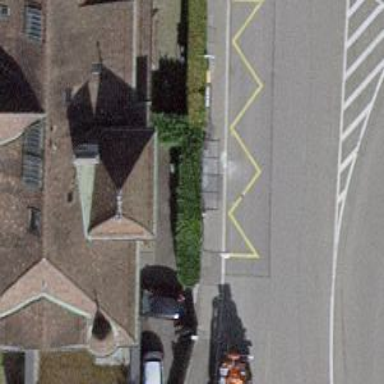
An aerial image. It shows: Asphalt sidewalk leading to platform for public transport.